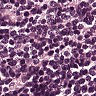
Metastatic tissue present: no